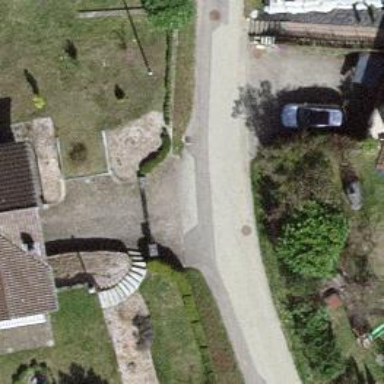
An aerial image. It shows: Smoothly paved residential road.